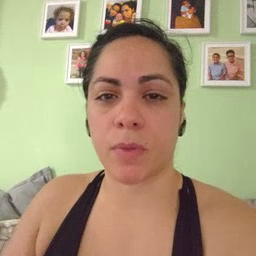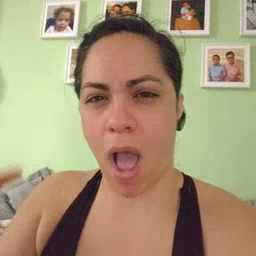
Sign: why